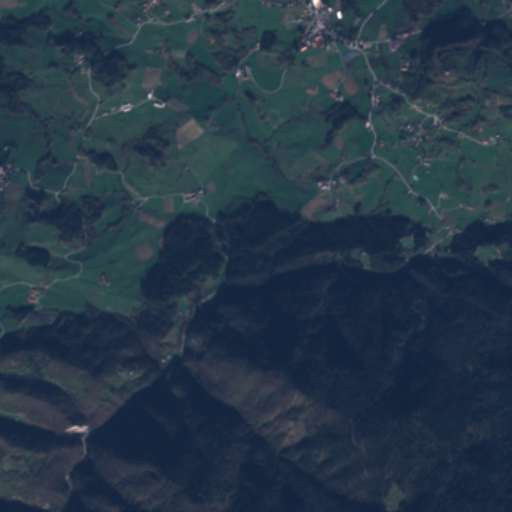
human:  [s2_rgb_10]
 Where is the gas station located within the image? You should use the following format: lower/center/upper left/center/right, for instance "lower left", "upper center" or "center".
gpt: The gas station is located in the upper right of the image.
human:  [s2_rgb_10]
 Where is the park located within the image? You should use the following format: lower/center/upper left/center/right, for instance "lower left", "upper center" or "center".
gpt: The park is located in the upper right of the image.
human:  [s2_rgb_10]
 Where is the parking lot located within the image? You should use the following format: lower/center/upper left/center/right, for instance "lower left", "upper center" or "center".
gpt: The parking lot is located in the upper right of the image.
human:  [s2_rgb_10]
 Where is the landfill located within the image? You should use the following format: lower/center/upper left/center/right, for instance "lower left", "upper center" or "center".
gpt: There is no landfill in the image.